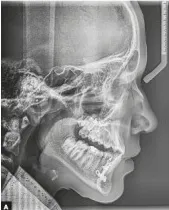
A) Post-orthopedic treatment lateral cephalometric radiograph.
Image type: radiology (x_ray)